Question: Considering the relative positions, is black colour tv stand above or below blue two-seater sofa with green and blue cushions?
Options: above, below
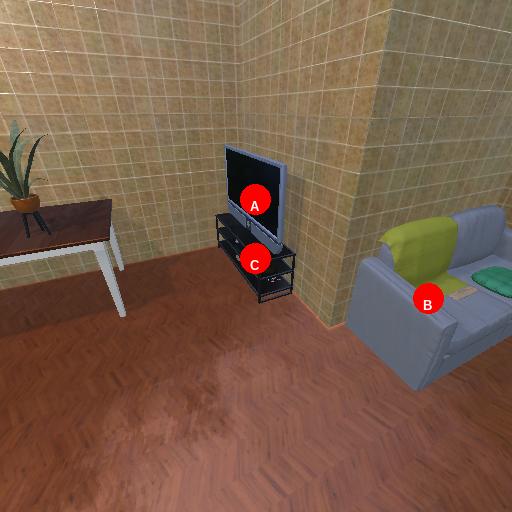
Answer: above